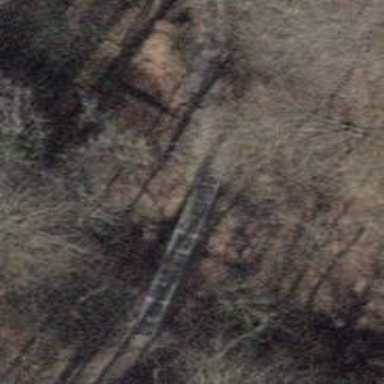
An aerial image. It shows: Path leading to bridge with metal grid surface.